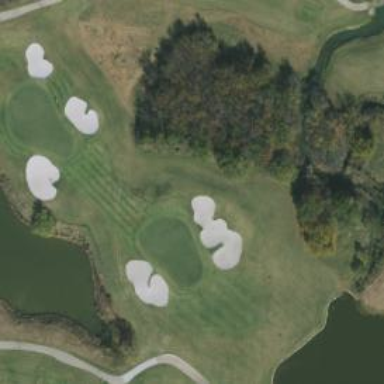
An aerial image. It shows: Golf hole.